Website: walmart
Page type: store-pickup
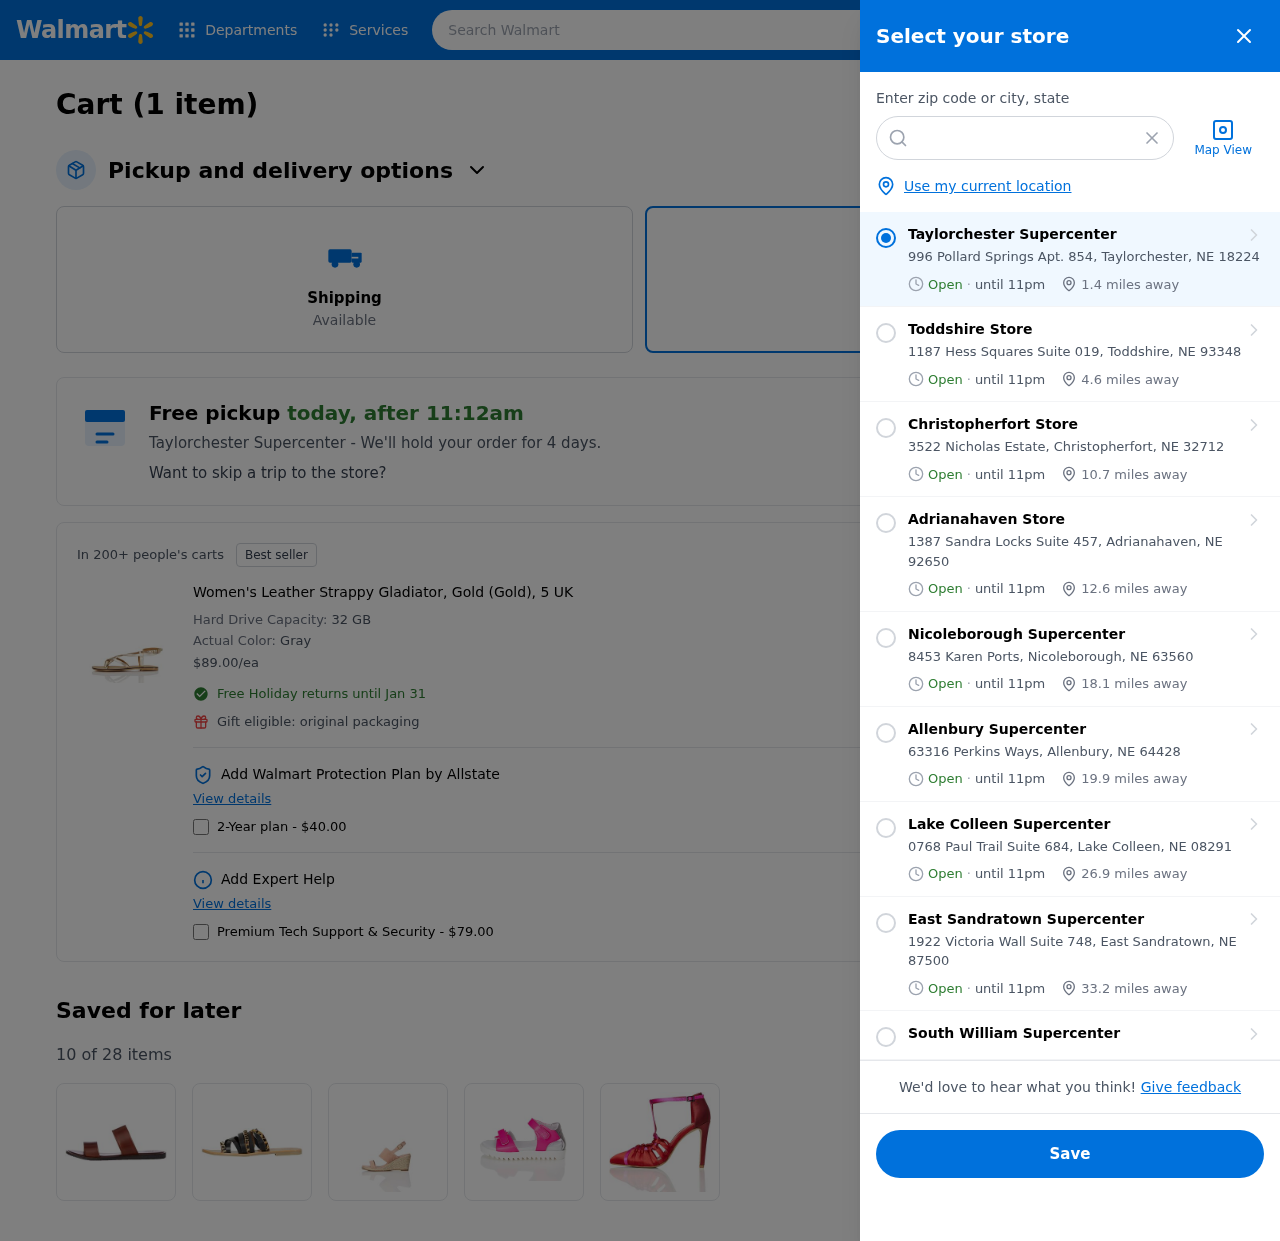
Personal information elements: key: PII_CITY
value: Taylorchester
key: PII_CITY
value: Taylorchester Supercenter
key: PII_CITY_STATE_ZIP
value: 996 Pollard Springs Apt. 854, Taylorchester, NE 18224
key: PII_LOCATION1_CITY
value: Toddshire Store
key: PII_LOCATION1_CITY_STATE_ZIP
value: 1187 Hess Squares Suite 019, Toddshire, NE 93348
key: PII_LOCATION2_CITY
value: Christopherfort Store
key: PII_LOCATION2_CITY_STATE_ZIP
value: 3522 Nicholas Estate, Christopherfort, NE 32712
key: PII_LOCATION3_CITY
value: Adrianahaven Store
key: PII_LOCATION3_CITY_STATE_ZIP
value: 1387 Sandra Locks Suite 457, Adrianahaven, NE 92650
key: PII_LOCATION4_CITY
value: Nicoleborough Supercenter
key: PII_LOCATION4_CITY_STATE_ZIP
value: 8453 Karen Ports, Nicoleborough, NE 63560
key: PII_LOCATION5_CITY
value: Allenbury Supercenter
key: PII_LOCATION5_CITY_STATE_ZIP
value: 63316 Perkins Ways, Allenbury, NE 64428
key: PII_LOCATION6_CITY
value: Lake Colleen Supercenter
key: PII_LOCATION6_CITY_STATE_ZIP
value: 0768 Paul Trail Suite 684, Lake Colleen, NE 08291
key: PII_LOCATION7_CITY
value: East Sandratown Supercenter
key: PII_LOCATION7_CITY_STATE_ZIP
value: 1922 Victoria Wall Suite 748, East Sandratown, NE 87500
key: PII_LOCATION8_CITY
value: South William Supercenter
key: PII_POSTCODE
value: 18224
Product elements: key: PRODUCT1_NAME
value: Women's Leather Strappy Gladiator, Gold (Gold), 5 UK
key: PRODUCT1_PRICE
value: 89
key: PRODUCT1_DESC
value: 32 GB
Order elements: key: ORDER_NUM_ITEMS
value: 1
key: ORDER_NUM_ITEMS
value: Cart (1 item)
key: ORDER_DELIVERY_DATE
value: today, after 11:12am
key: ORDER_ITEM1_QUANTITY
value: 1
Search elements: key: HEADER_SEARCH
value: Search Walmart
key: SEARCH_LOCATION
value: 18224